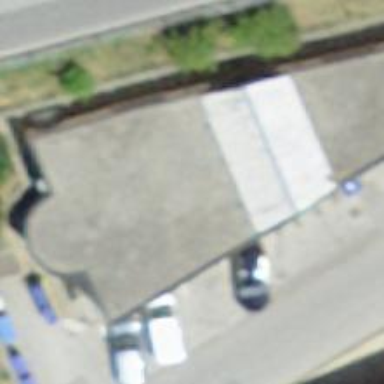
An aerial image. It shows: Charging station.